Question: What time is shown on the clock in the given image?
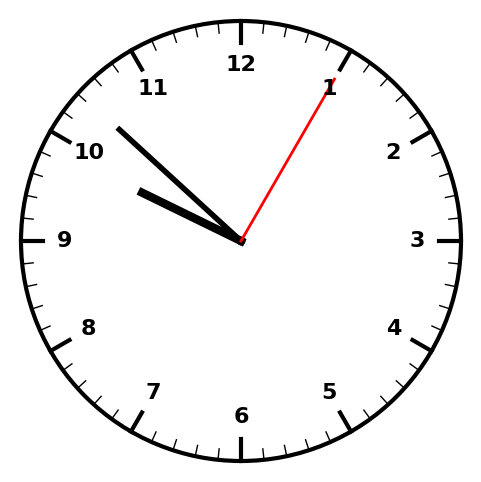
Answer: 09:52:05